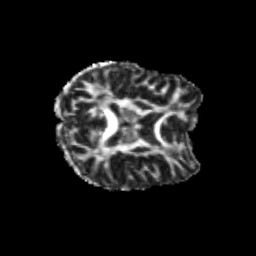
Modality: FA
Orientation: axial
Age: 28
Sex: female
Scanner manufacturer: siemens
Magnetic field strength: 3 T
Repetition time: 3.5 s
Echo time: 0.104 s